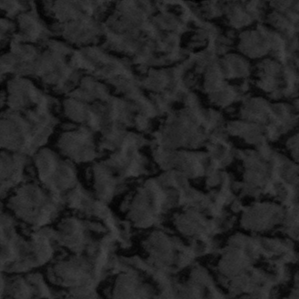
Label: frost